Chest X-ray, PA view. Patient: 63 years old, sex M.
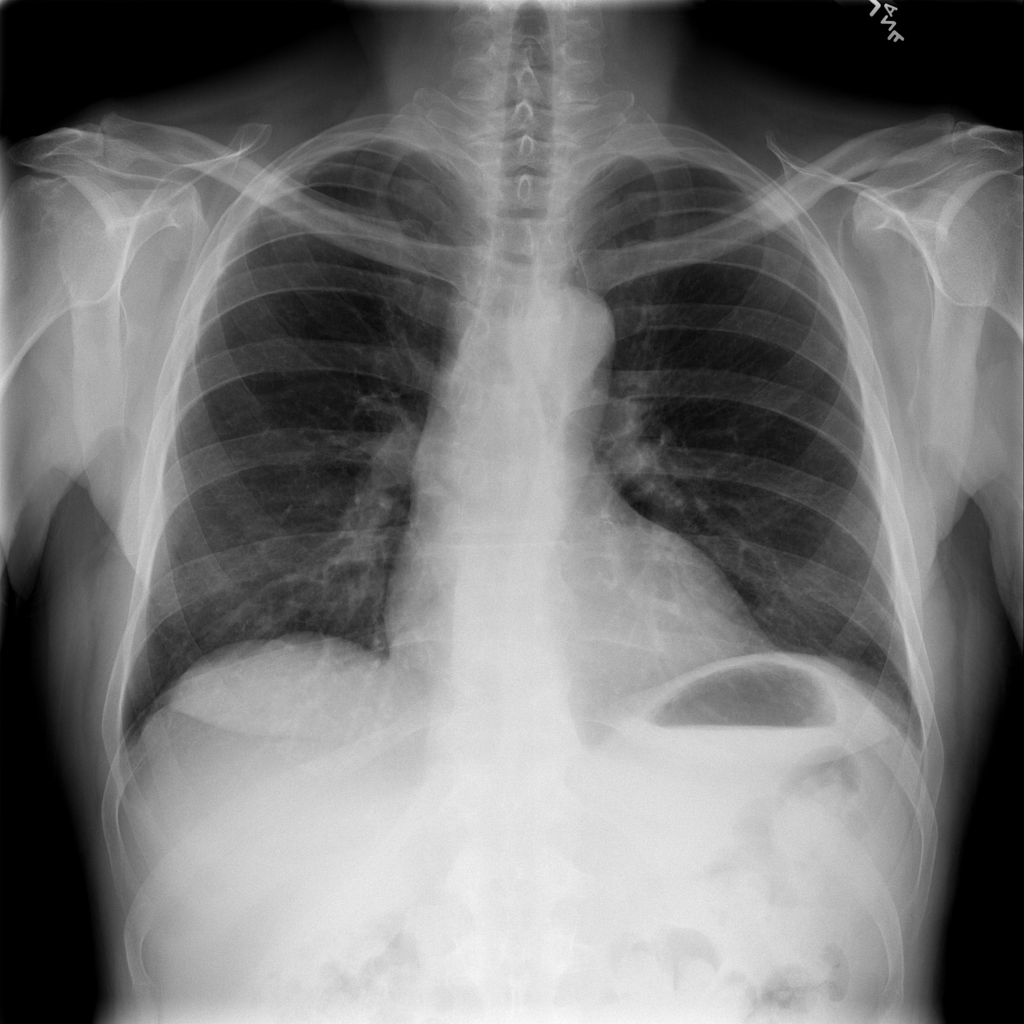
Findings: No Finding